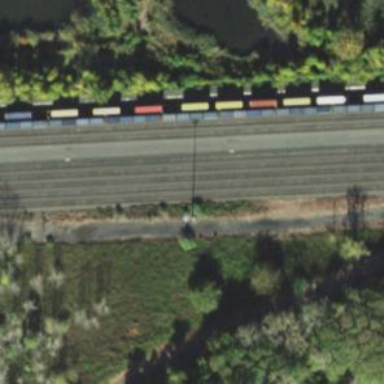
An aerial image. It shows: Railway yard.